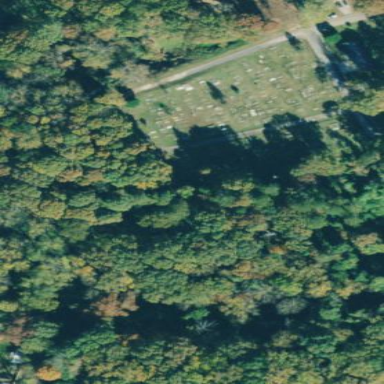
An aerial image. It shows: Cemetery.